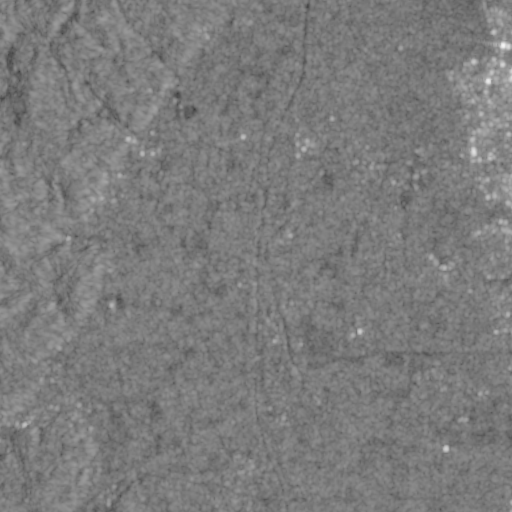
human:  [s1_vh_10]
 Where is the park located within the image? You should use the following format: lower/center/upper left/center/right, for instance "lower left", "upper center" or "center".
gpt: The park is located in the upper center of the image.
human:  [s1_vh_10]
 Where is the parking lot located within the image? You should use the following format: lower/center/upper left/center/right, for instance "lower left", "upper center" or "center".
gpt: The parking lot is located in the center right of the image.
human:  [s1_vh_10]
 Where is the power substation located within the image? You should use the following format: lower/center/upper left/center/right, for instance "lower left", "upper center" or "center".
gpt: The power substation is located in the center right of the image.
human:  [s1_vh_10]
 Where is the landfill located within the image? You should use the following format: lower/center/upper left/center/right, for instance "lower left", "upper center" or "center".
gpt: There is no landfill in the image.

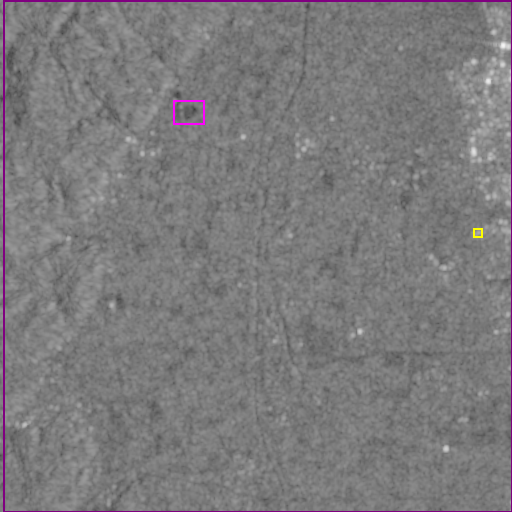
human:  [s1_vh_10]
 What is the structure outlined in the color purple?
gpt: The structure outlined in purple is a crop field.
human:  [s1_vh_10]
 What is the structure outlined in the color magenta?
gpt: The structure outlined in magenta is a park.
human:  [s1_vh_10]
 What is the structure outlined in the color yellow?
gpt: The structure outlined in yellow is a power substation.
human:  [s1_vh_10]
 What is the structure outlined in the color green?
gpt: There is no green outline.